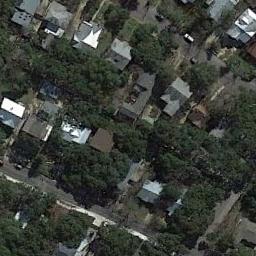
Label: medium_residential